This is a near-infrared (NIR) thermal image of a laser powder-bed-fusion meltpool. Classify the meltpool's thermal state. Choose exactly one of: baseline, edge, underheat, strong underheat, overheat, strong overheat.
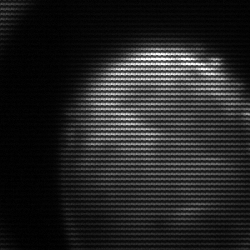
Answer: edge